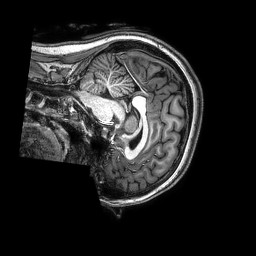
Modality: T1w
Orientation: sagittal
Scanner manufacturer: philips
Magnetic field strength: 3 T
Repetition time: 0.008 s
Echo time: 0.003574 s